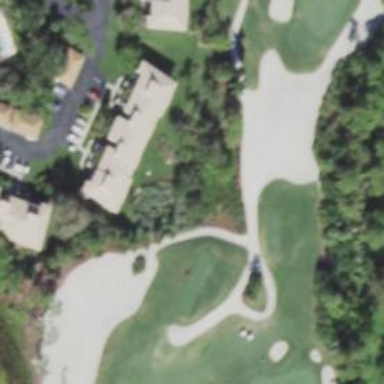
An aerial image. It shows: Path for both roads and golfers.